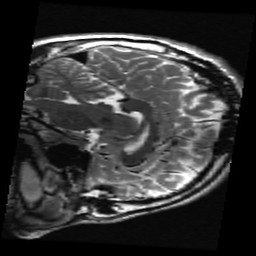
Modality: T2w
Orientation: sagittal
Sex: male
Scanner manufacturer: ge
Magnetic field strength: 3 T
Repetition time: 5 s
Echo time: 0.1017 s